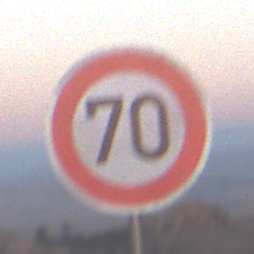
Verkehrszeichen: Geschwindigkeit70
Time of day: SunriseSunset
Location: Outdoor (Nature)
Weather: Clear
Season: NotSpecified
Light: Natural